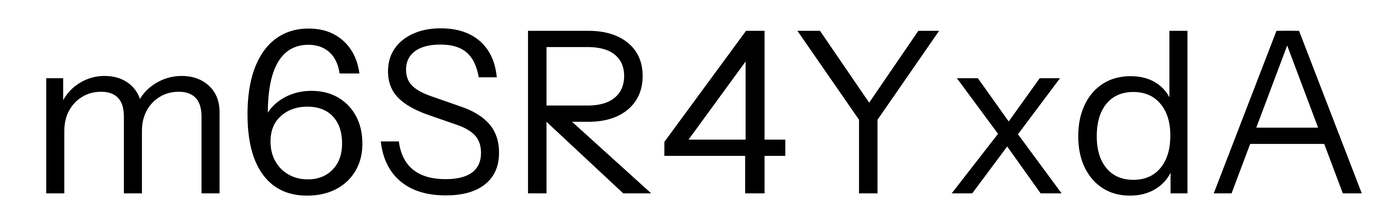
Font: InstrumentSans_Regular